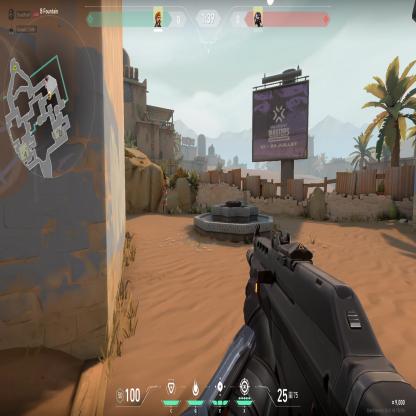
Label: enemy